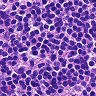
Metastatic tissue present: no